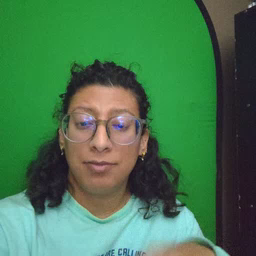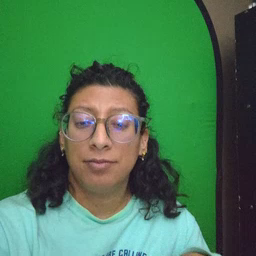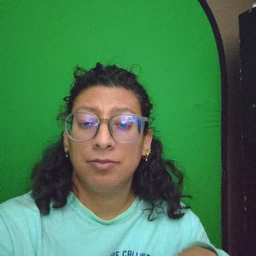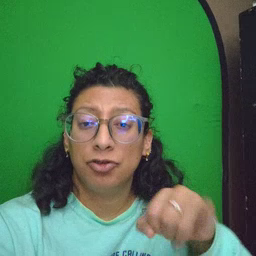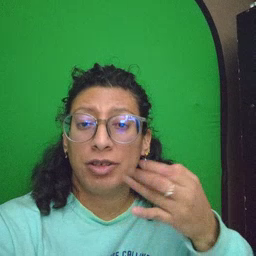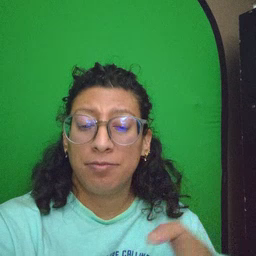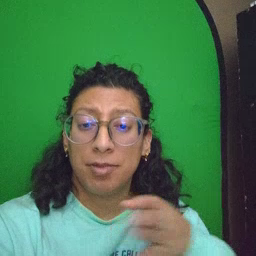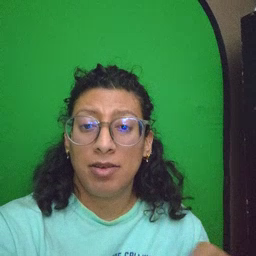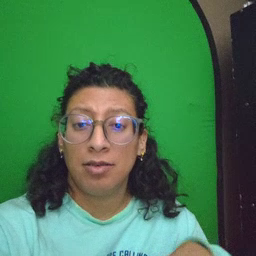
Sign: jeans